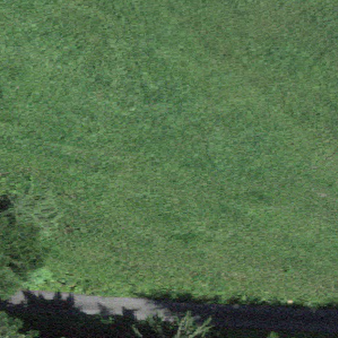
Label: other